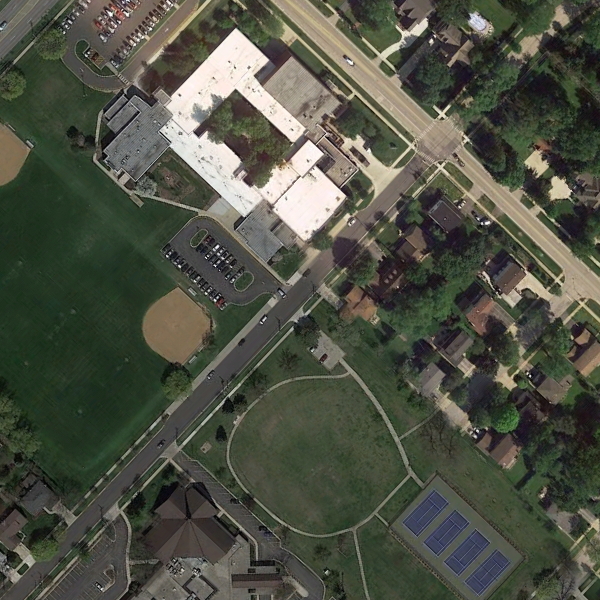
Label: School